This time-frequency spectrogram was computed from a rotor test-rig vibration snapshot; brighter regions carry more energy. Based on the visible evidence, which rotor condition applies: normal, misalignment, unbalance, looseness?
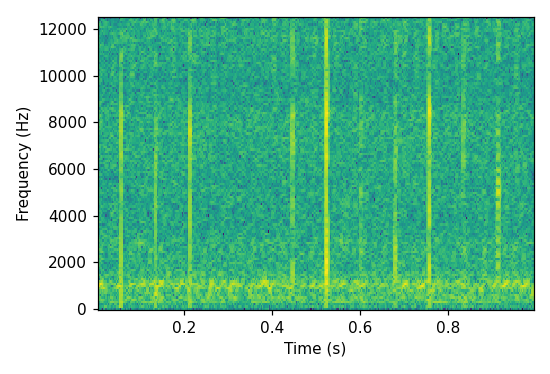
Answer: normal